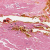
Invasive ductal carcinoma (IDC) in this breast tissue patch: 0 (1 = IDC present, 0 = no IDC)